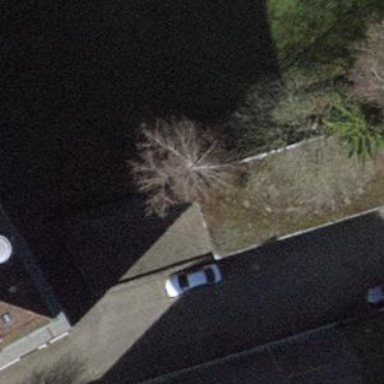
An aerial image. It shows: Group of garages.